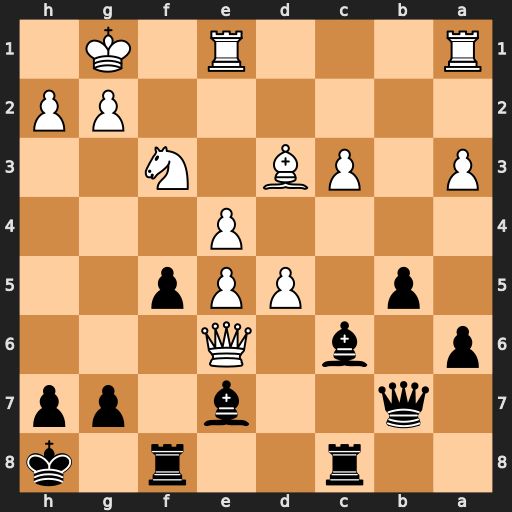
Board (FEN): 2r2r1k/1q2b1pp/p1b1Q3/1p1PPp2/4P3/P1PB1N2/6PP/R3R1K1
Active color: b
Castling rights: -
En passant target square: -
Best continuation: Bc5+ Nd4 Bd7